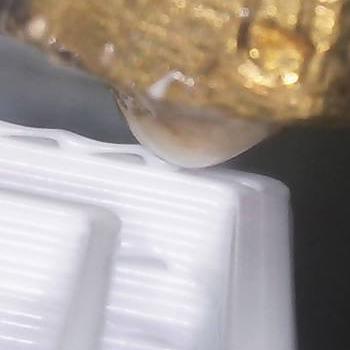
Flow rate: 37%